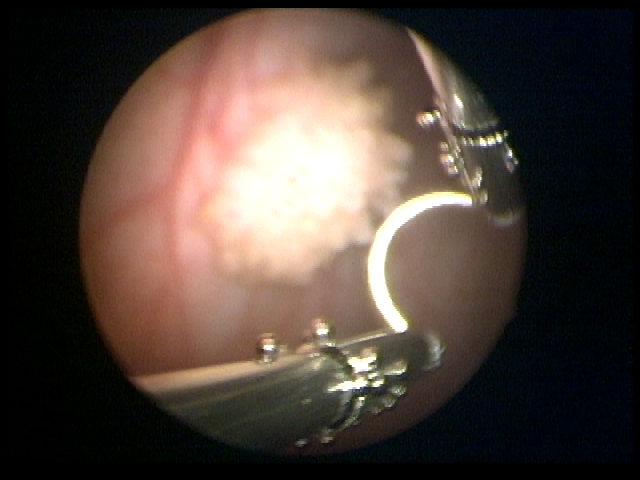
Modality: WLC
Class: Malignant
Subclass: HighGradePapillary
Lesion: L2
Stage: Ta
Morphology: Papillary
Bladder cancer association: Yes